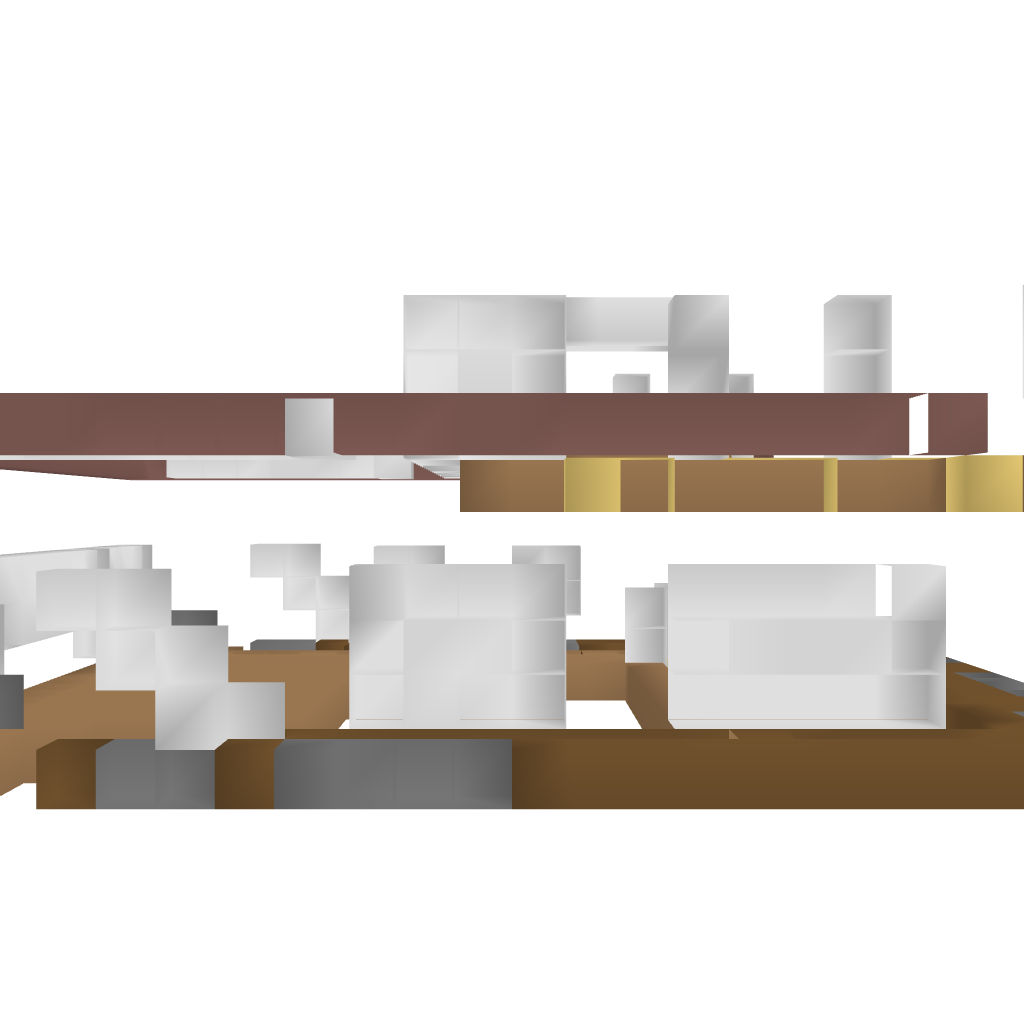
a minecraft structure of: S-Shaped House - Unfurnished bad low quality